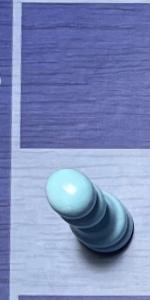
Label: Pawn_White